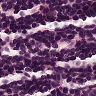
Metastatic tissue present: no